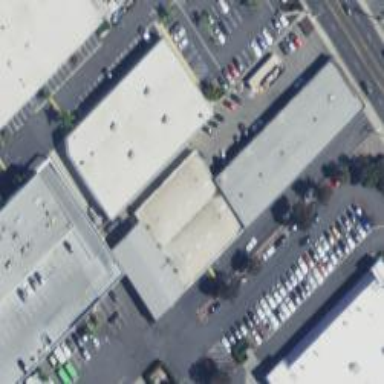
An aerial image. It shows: Retail building.